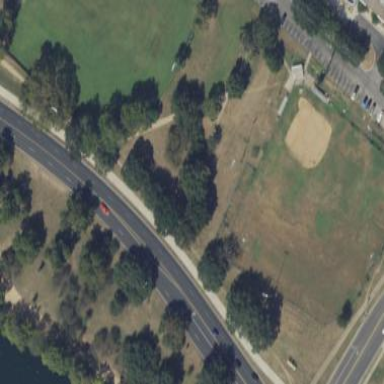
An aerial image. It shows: Softball pitch for leisure land activities.